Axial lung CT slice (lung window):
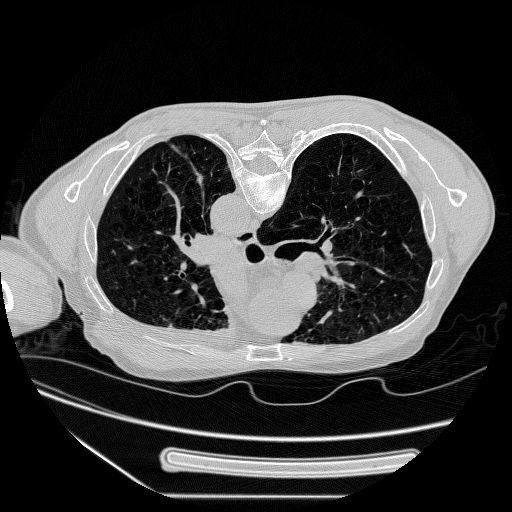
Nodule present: no